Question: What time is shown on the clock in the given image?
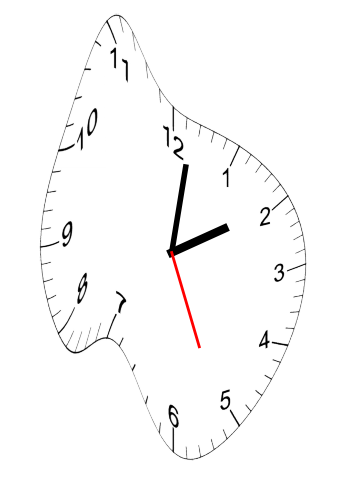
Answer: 02:01:26